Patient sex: M
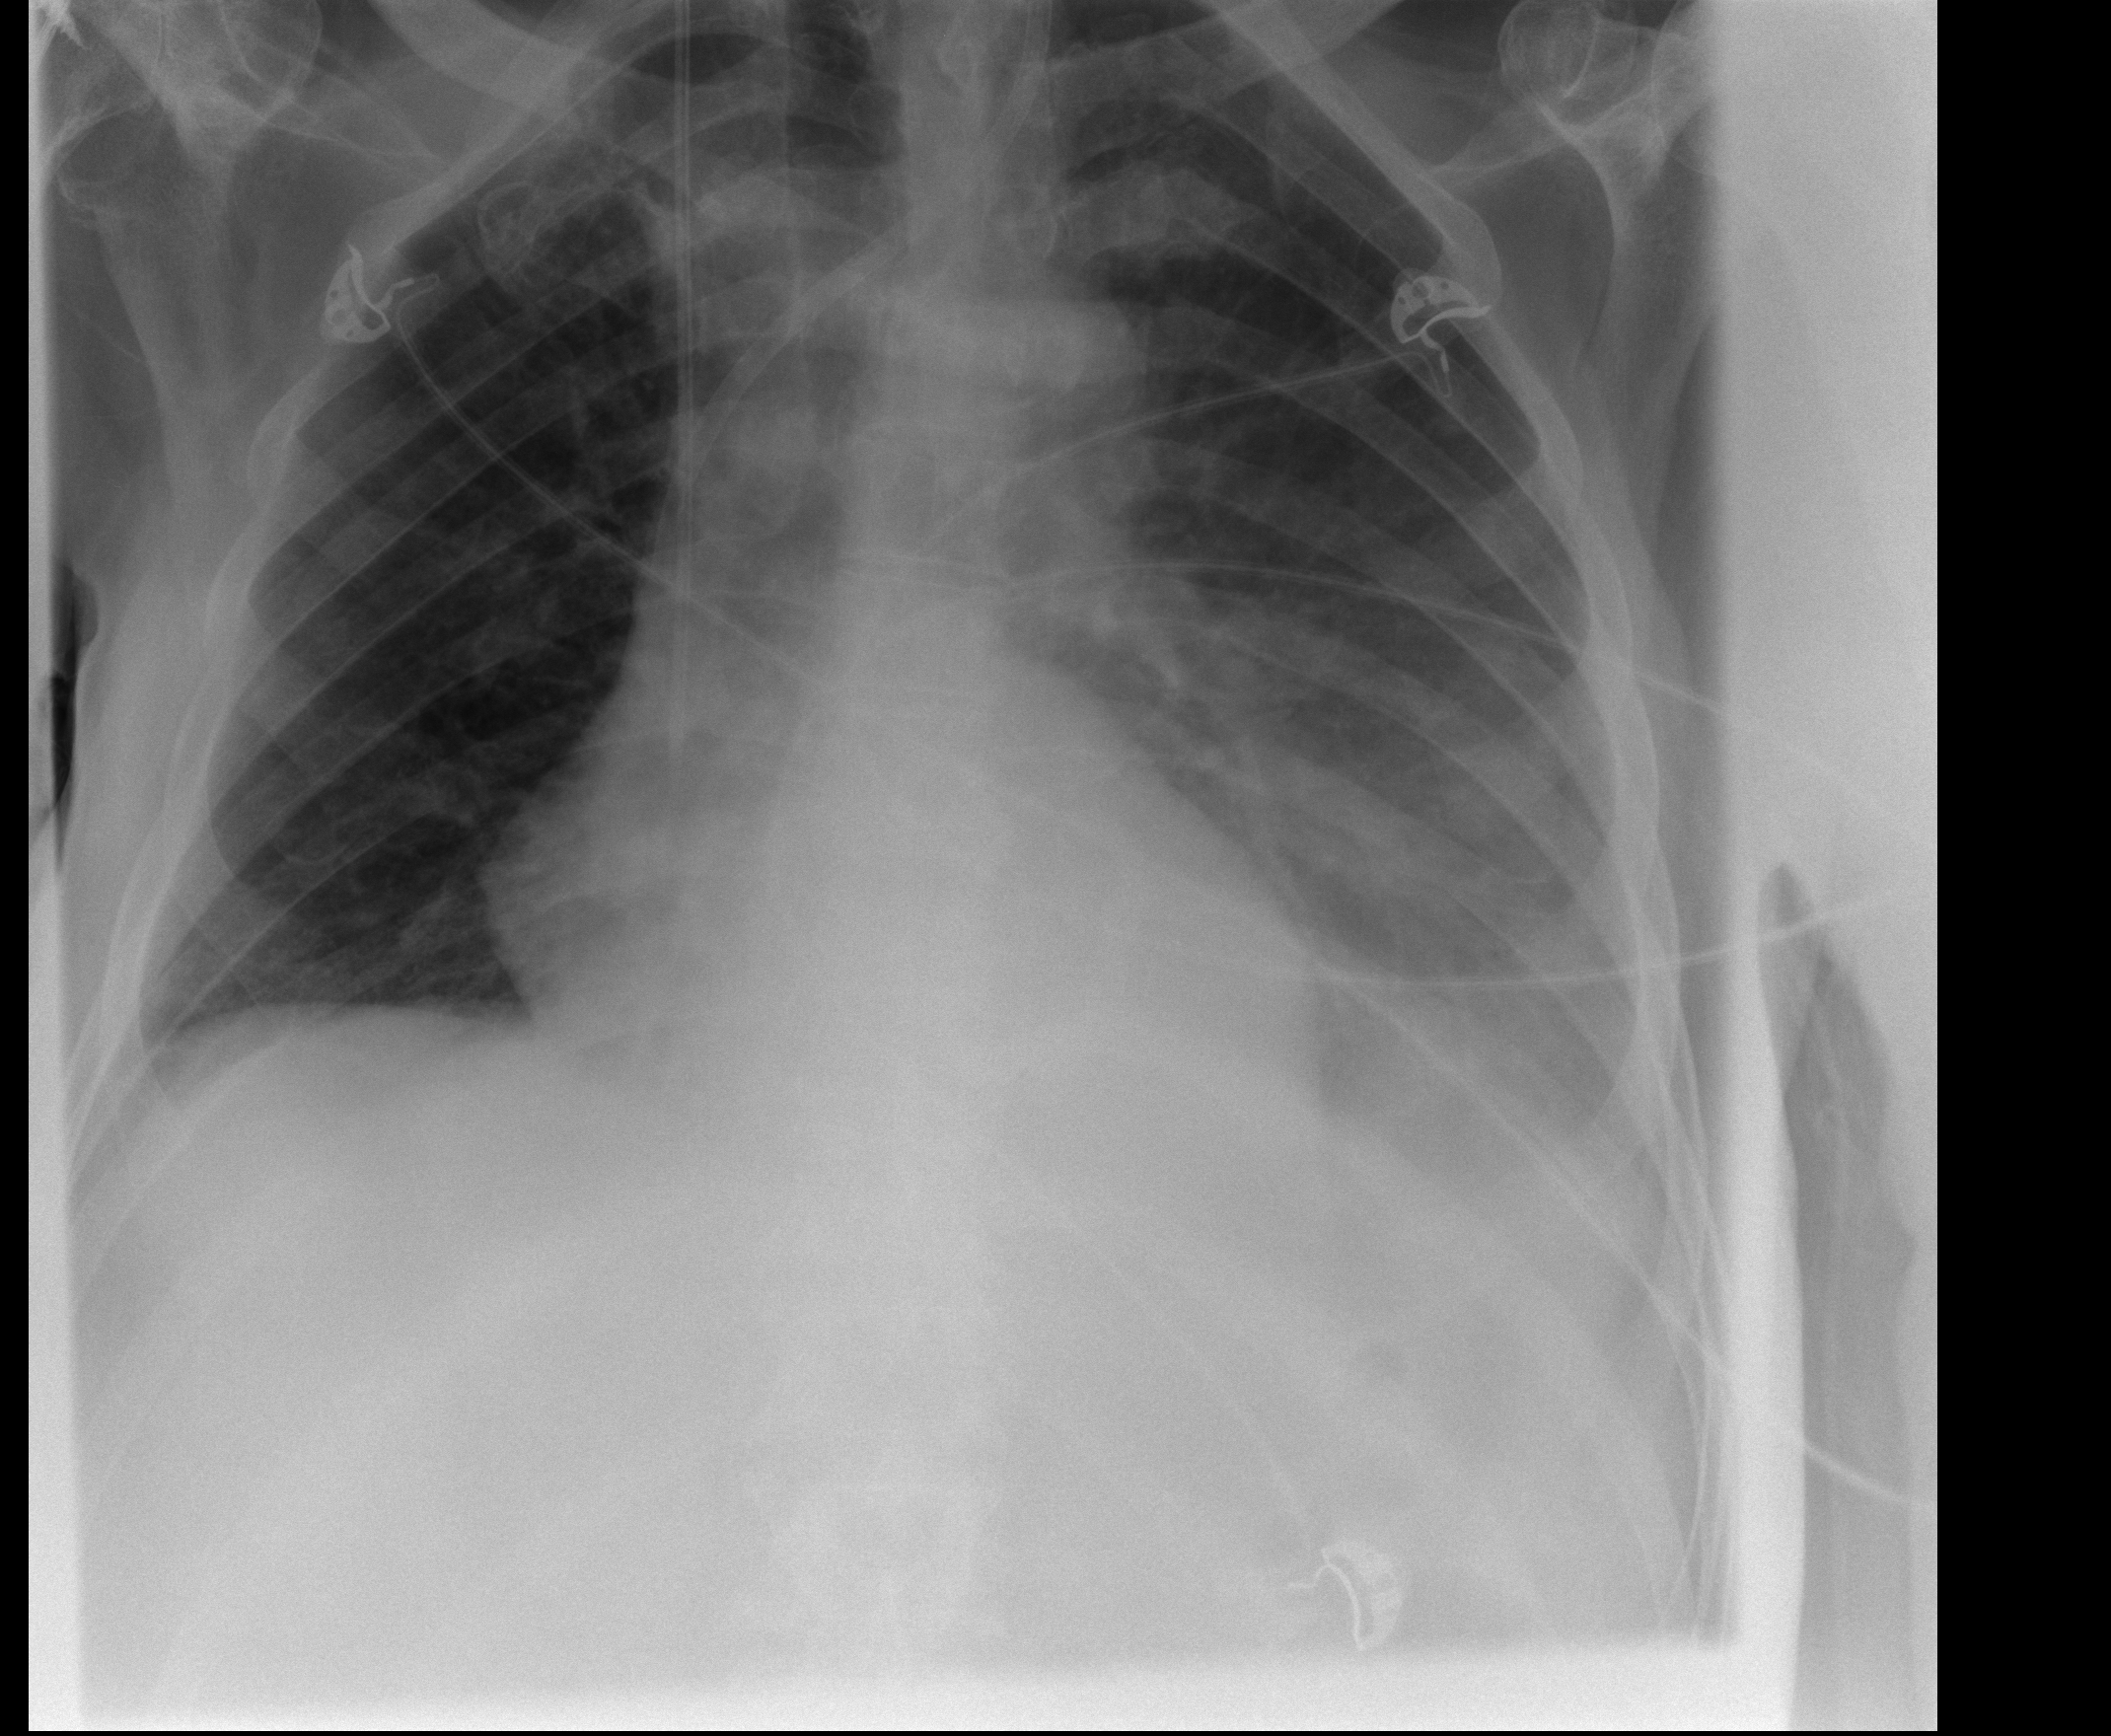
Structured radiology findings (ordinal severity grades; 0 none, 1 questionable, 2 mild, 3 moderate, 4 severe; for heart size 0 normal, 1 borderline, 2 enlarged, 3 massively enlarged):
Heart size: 0
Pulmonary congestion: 0
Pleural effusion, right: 0
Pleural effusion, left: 3
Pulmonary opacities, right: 0
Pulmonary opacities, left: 0
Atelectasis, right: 0
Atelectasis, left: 2